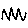
Label: zigzag